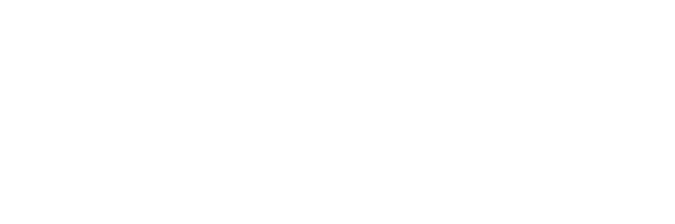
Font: Inter-Italic_SemiBold_Italic